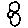
Label: flower